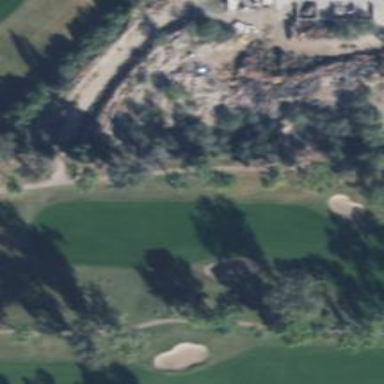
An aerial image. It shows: Path for both roads and golfers.